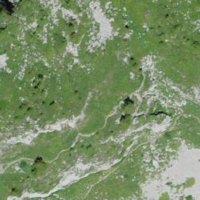
EUNIS habitat code: 23
Species observed at this site:
Prunella collaris
Euphorbia cyparissias